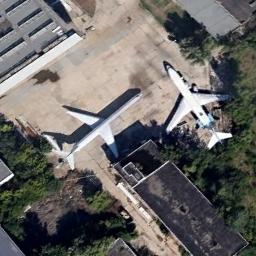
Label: airplane